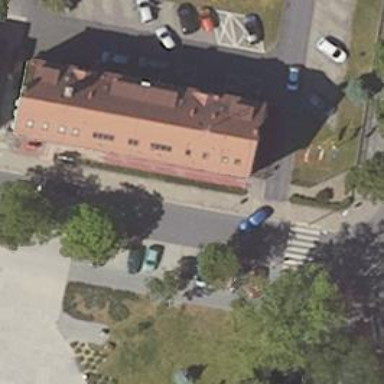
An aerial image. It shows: Government office.